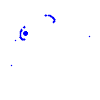
Particle: electron